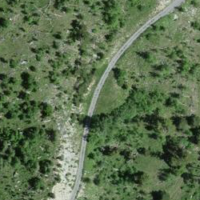
EUNIS habitat code: 43
Species observed at this site:
Libelloides coccajus
Pernis apivorus
Cephalanthera rubra
Cephalanthera damasonium
Melitaea didyma
Corvus corax